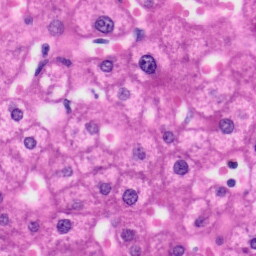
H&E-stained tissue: Liver